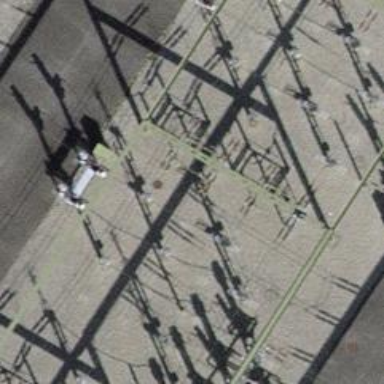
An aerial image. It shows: Power line in the image.